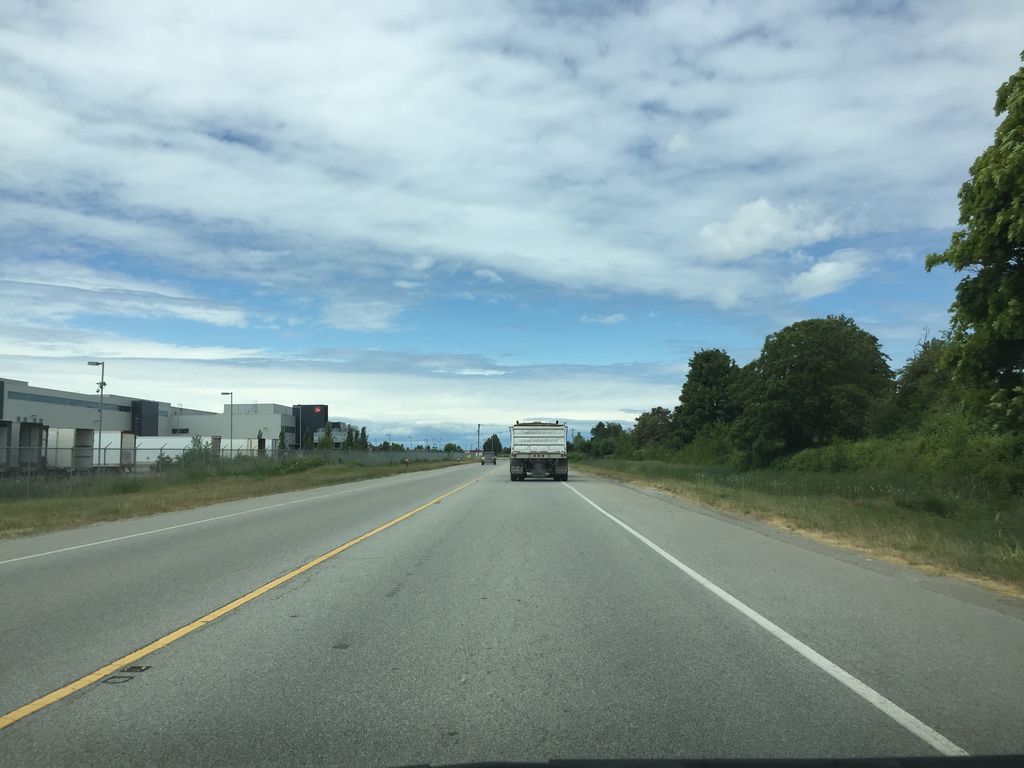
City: vancouver